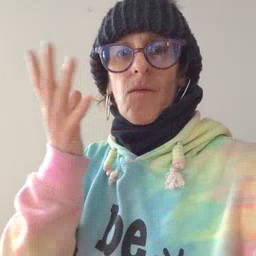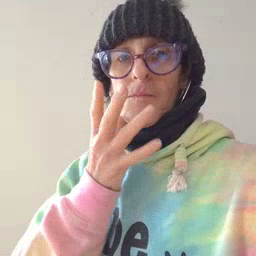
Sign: farm